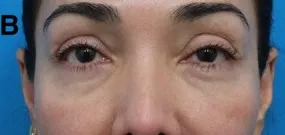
A 49-year-old female with post-hyaluronic acid recurrent eyelid edema was treated with a combination of hyaluronidase injection and fractionated radiofrequency microneedling. (A, C, E) Pretreatment bilateral front facing and oblique views.
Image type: medical_photograph (other_medical_photograph)